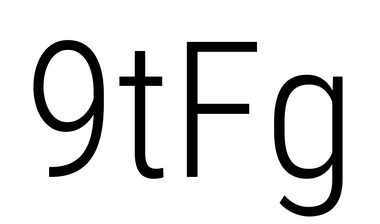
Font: Roboto_Condensed_Light